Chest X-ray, PA view. Patient: 55 years old, sex M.
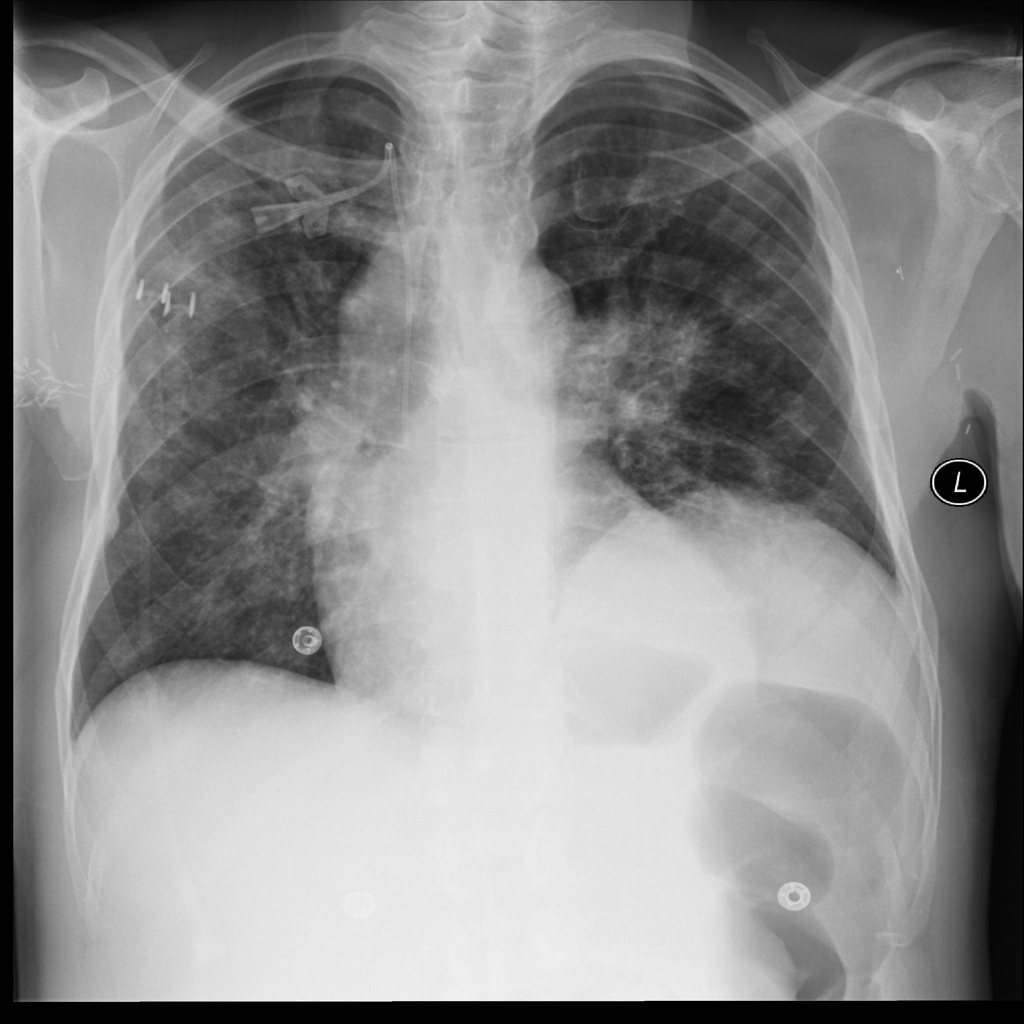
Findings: Edema, Mass